Question: I currently have a working fancytree that is using the Windows 7 skin css, but the rest of my application is based on the Bootstrap style. I am having trouble implementing the bootstrap skin to Fancytree. When I do (by replacing my win7 css file with the Bootstrap css file) my fancytree works, but it presents no icons for folders, checkboxes, etc. It's entirely blank space. The same thing happens for the other skins that are independent from a .gif image for the icons (bootstrap-n and awesome)
How do I go about implementing these skins? Am I missing something?
If it matters at all, I am using 'extensions: ["contextMenu", "dnd", "edit"]'
Edit: Upon further tests I started to notice that when I refresh my page to see if any changes took effect, I see an icon on my tree for a split second before it loads. I managed to take a screenshot, but I don't think it's a bootstrap icon.

Maybe it's misaligned? Also, what can cause it to disappear? The way it behaves makes me think that it's overridden by 'background: none' or something of the like, but the class of the '<span>' that the icon shows up in is 'fancytree-icon', and the only css available for that class is in my bootrap skin's css file, and I don't see any overriding happening there.
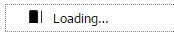
Answer: In order to use the bootstrap, font-awesome, and other glyph based themes, you should also include the 'ext-glyph' extension.
Example here:
<URL>